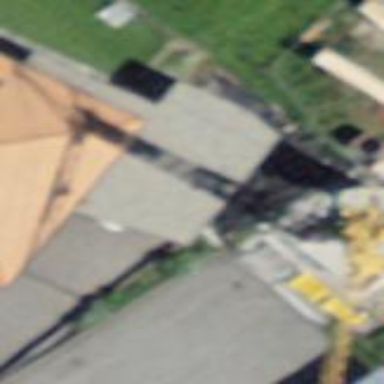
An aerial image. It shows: Garage building.